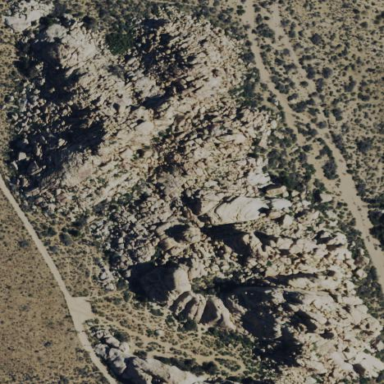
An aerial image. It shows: Landscape dominated by bare rock.